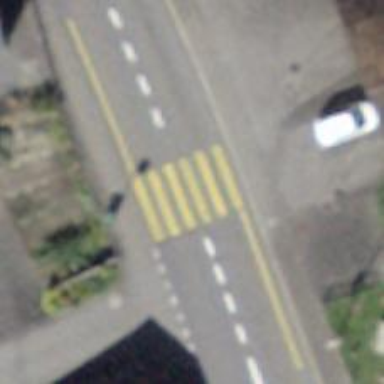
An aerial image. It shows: Marked zebra crossing on the road. The crossing is indicated by zebra markings.